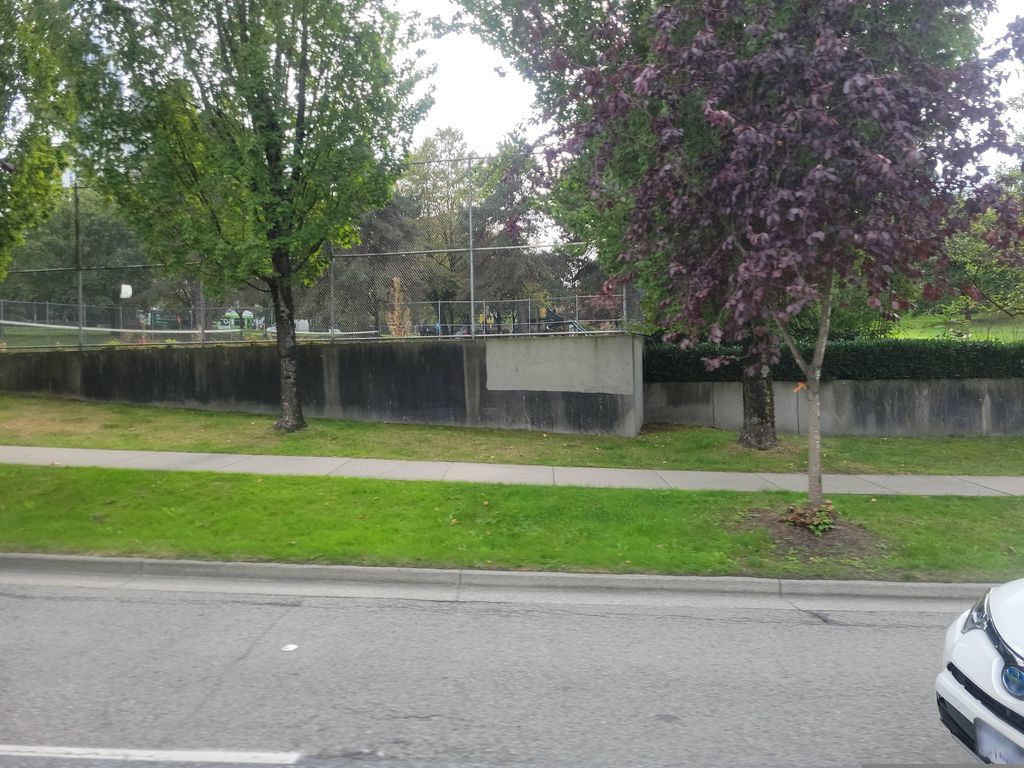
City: vancouver